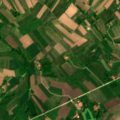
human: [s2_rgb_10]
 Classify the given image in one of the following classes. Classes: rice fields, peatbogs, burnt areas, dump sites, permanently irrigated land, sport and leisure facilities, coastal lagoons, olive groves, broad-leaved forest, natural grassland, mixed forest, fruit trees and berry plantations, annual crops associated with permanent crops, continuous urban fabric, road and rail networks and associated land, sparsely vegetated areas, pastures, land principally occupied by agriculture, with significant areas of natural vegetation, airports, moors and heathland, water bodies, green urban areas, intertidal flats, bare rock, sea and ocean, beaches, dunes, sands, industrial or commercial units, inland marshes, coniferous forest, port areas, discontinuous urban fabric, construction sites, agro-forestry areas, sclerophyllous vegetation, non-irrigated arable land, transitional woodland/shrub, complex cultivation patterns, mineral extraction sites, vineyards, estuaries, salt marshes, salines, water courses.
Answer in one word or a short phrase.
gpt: non-irrigated arable land, complex cultivation patterns